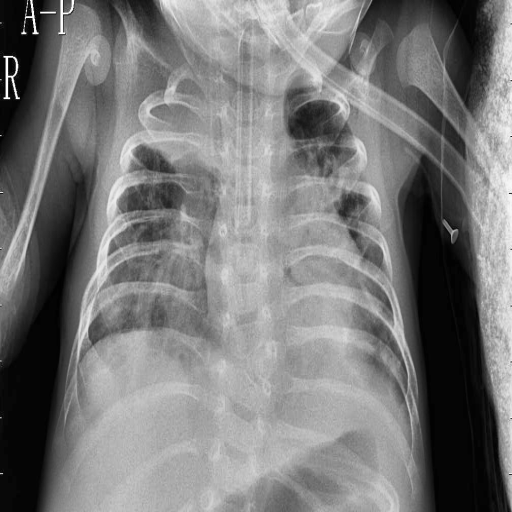
Finding: PNEUMONIA